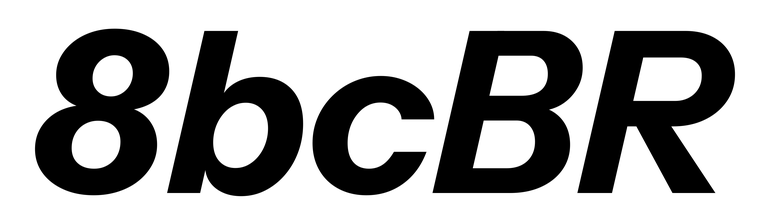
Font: InstrumentSans-Italic_Bold_Italic